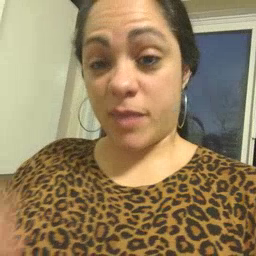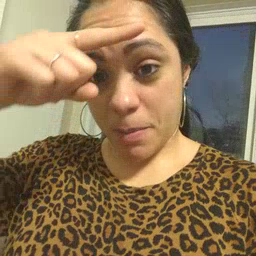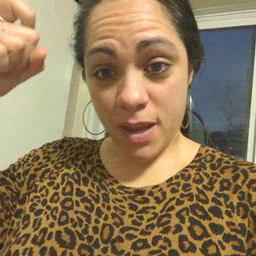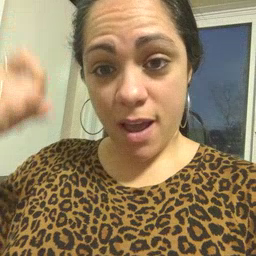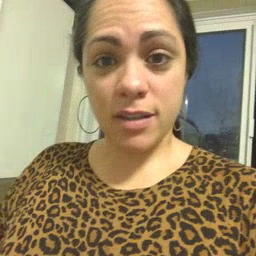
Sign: because